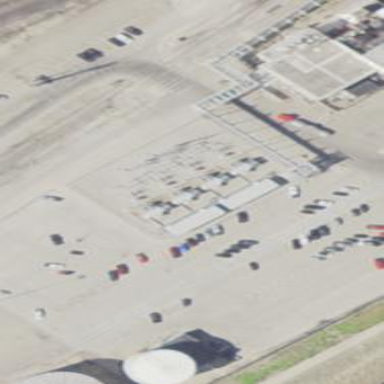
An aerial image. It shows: Industrial substation.